Question: after running the project i got this error.I added remote oracle connection string into web.config file. I didn't download oracle developer tool for visual studio 2017. I am using oracle 11g client and visual studio 2017 64x ,dot.net framework 4. Anybody knows anyway to solve this.Sorry for image edit.

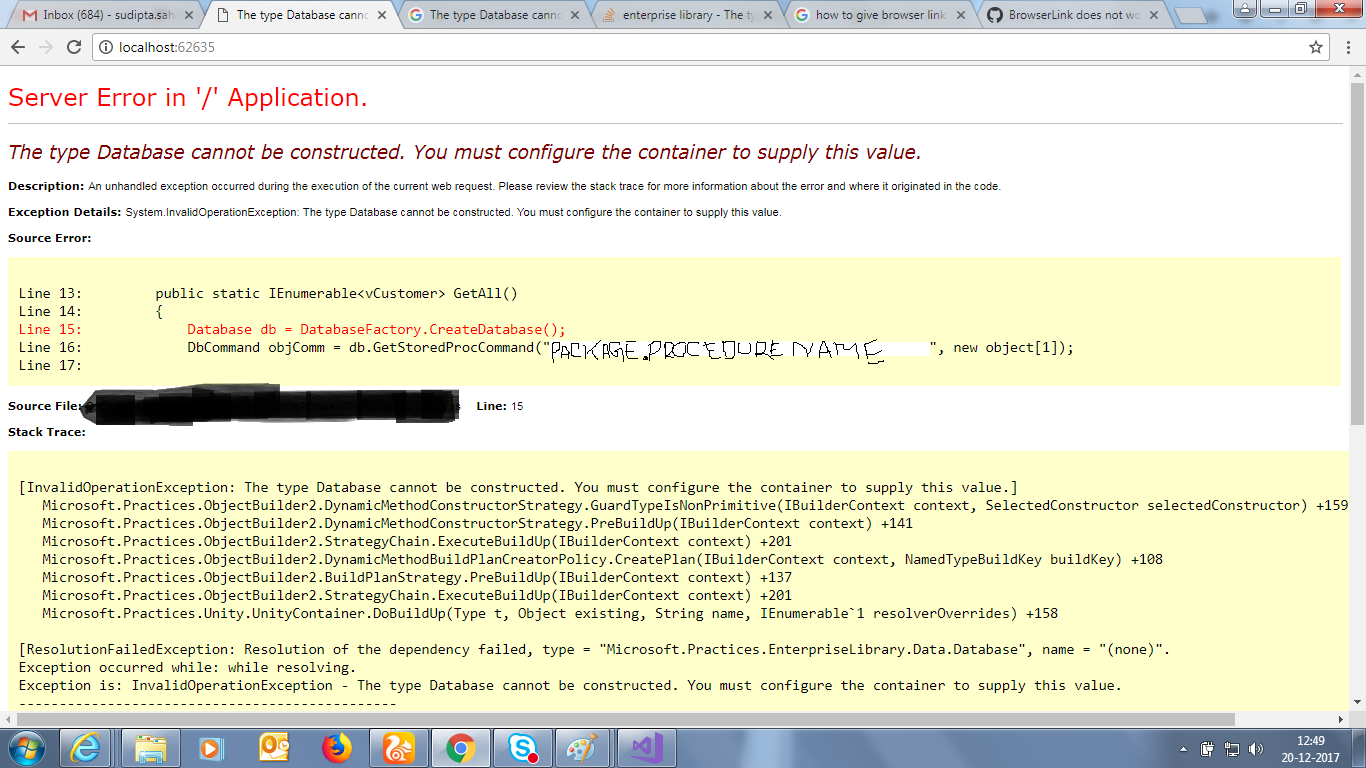
Answer: Try this instead :
'''
DbProviderFactory DatabaseFactory = DbProviderFactories.GetFactory(providerName);
using (Database db = DatabaseFactory.CreateConnection())
{
db.ConnectionString = connectionString;
db.Open();
TestContext.WriteLine("Connection established : " + db.State);
db.Close();
}
'''
Title 'Creating the DbProviderFactory and DbConnection' may be helpful to you on this page : <URL>